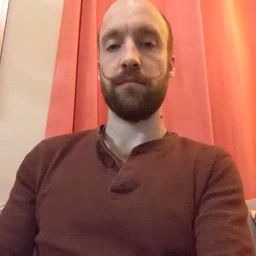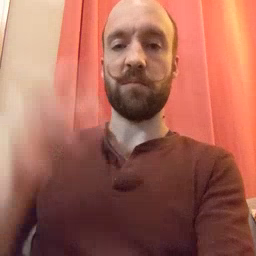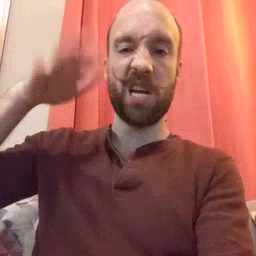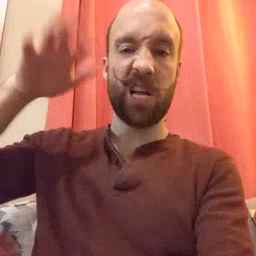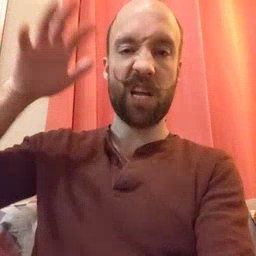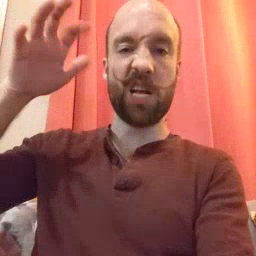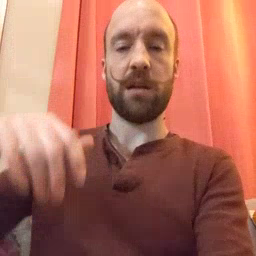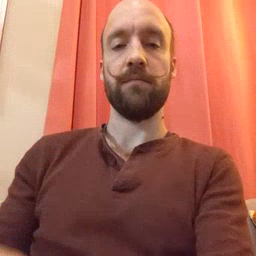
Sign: rain